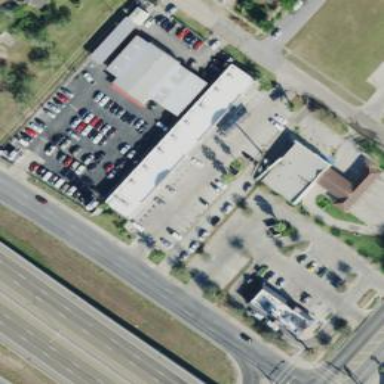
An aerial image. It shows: Commercial area with car shop.